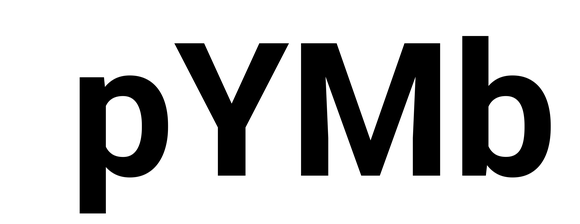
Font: Roboto_Bold